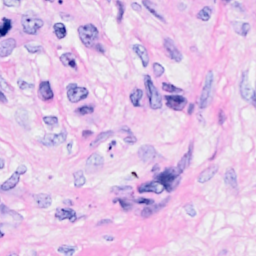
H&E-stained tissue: Breast